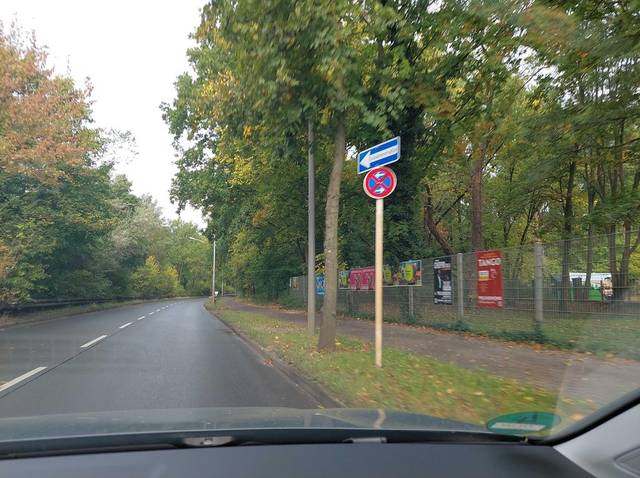
Region: Germany
Coordinates: 52.414, 13.572